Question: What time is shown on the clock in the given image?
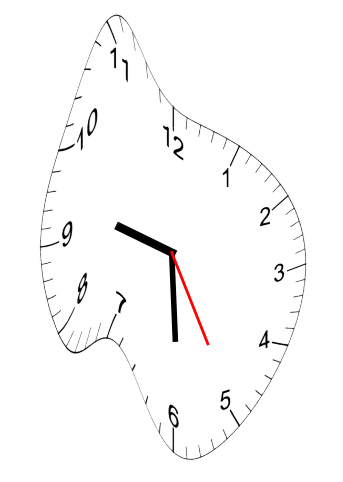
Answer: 09:29:25